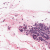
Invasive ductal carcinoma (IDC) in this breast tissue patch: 0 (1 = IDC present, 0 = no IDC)